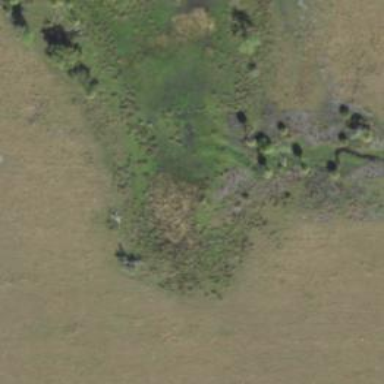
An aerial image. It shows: Marsh wetland.